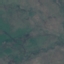
Land use / land cover: HerbaceousVegetation